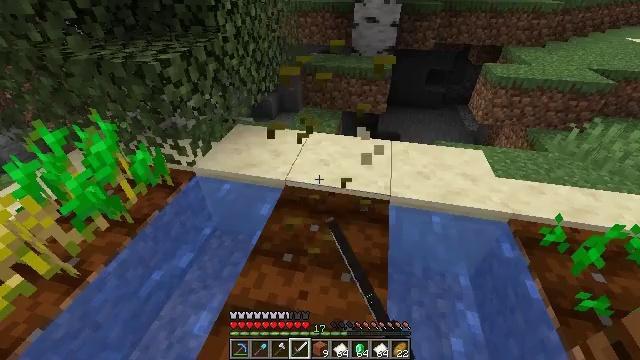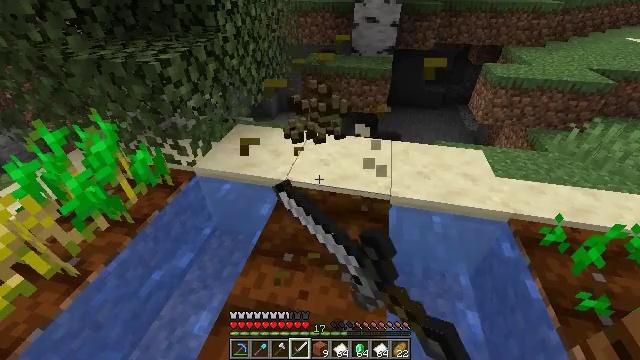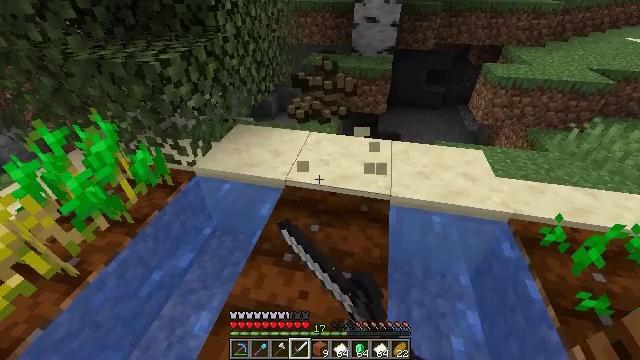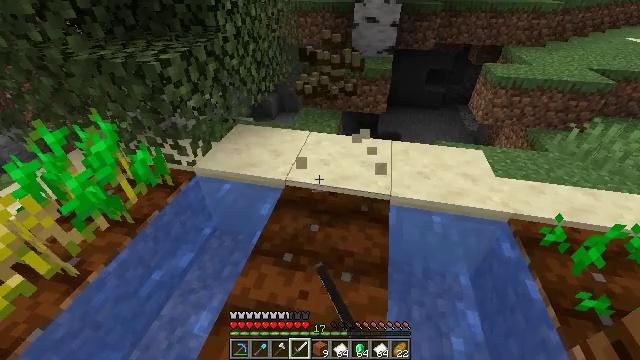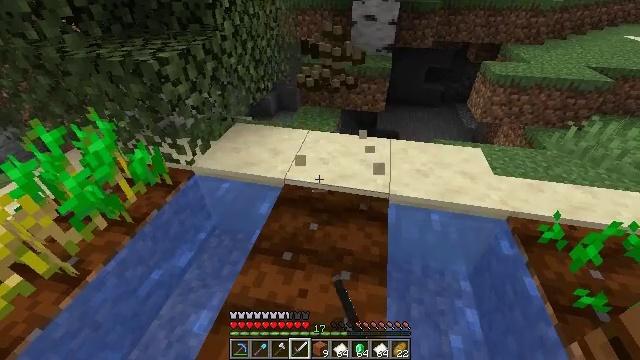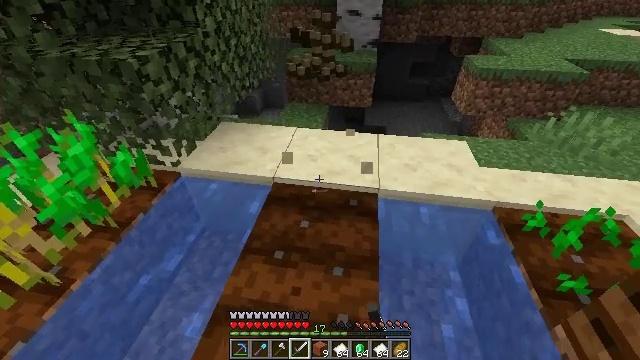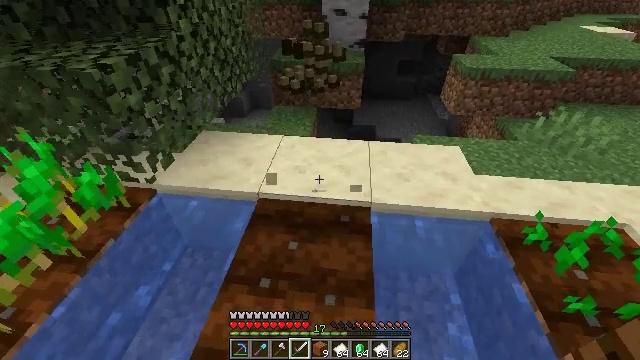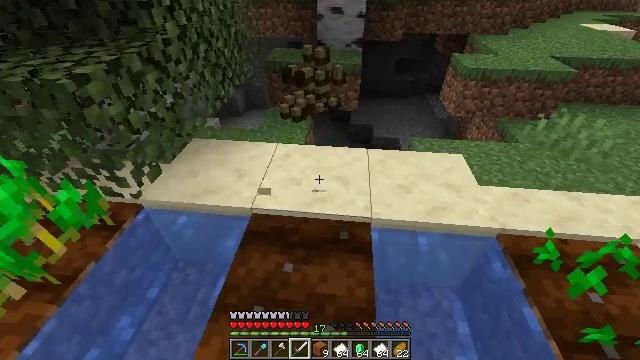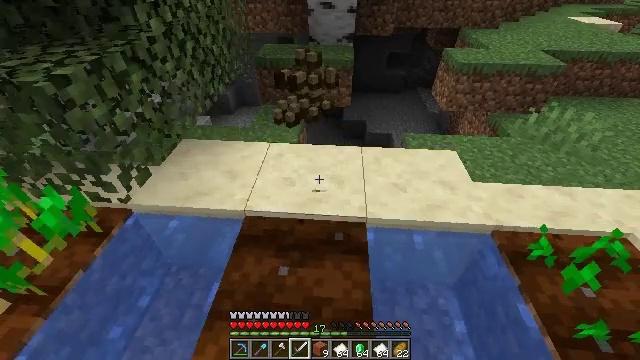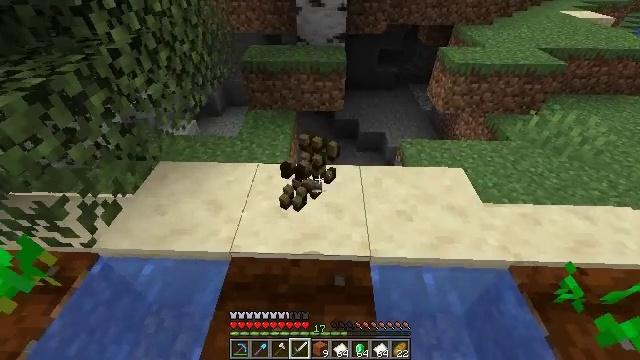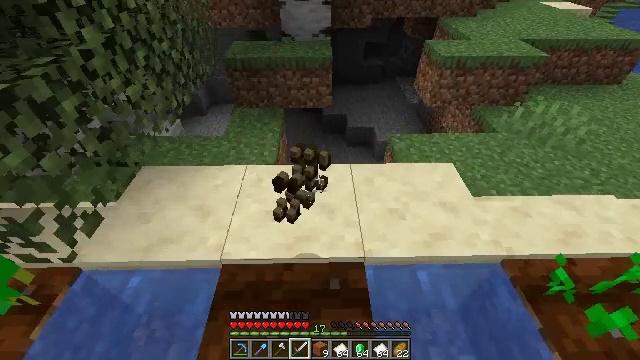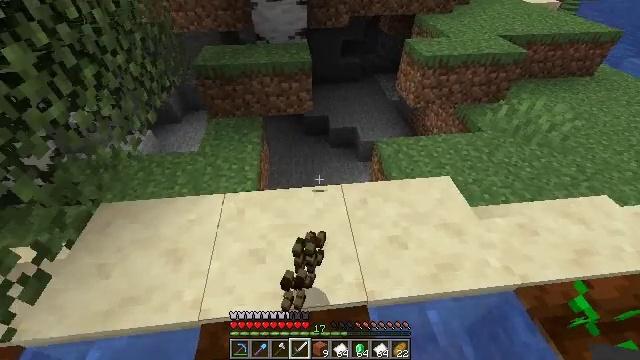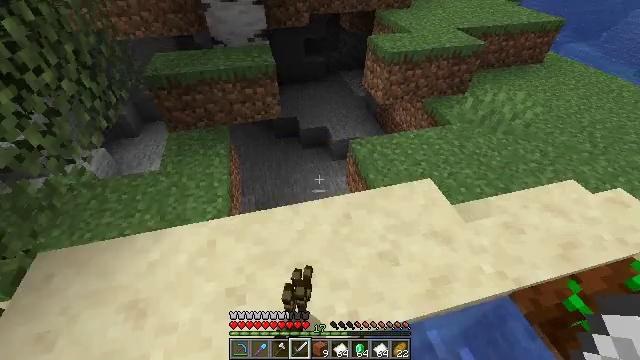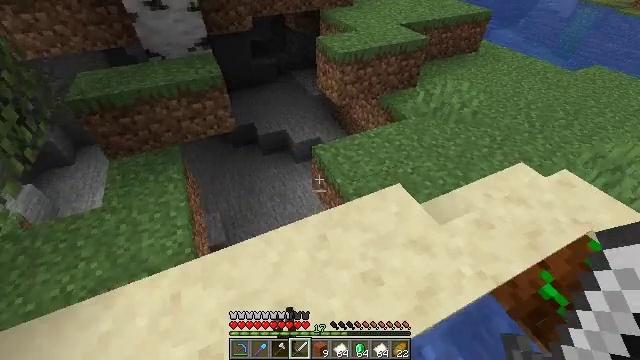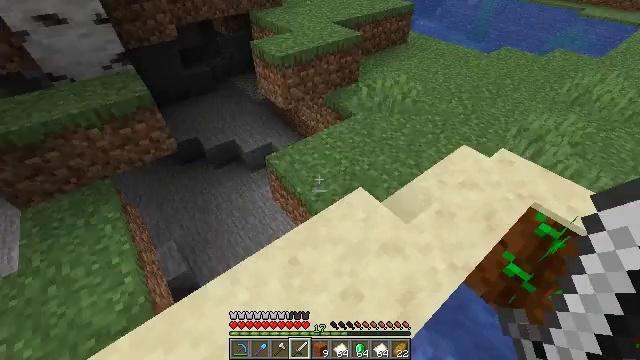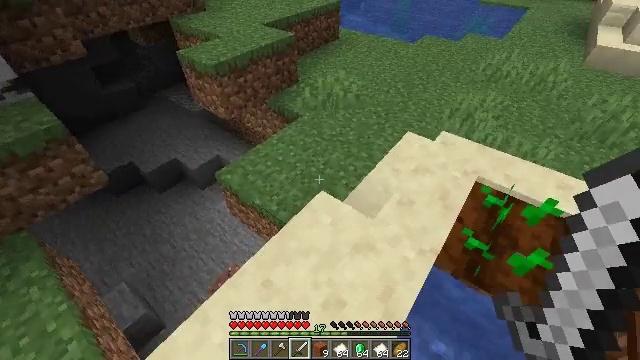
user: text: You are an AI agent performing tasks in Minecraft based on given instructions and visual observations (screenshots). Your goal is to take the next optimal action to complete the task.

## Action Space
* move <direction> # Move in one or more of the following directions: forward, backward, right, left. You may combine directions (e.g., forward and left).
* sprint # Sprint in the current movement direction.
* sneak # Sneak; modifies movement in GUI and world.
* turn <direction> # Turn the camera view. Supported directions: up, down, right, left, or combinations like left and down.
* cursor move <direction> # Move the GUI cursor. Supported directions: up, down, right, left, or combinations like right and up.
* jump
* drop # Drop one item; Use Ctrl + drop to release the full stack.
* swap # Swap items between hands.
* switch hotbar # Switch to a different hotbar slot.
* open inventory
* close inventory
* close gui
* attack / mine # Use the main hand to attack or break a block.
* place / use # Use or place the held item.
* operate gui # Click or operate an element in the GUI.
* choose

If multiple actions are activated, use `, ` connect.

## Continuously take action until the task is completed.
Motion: motion action
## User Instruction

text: Collect wheat crops.
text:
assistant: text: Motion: attack / mine
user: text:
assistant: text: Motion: attack / mine
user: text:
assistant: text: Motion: no_op
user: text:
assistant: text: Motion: no_op
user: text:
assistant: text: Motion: move forward, turn right
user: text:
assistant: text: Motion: move forward, turn right
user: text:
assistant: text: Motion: move forward
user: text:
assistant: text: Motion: move forward, turn right
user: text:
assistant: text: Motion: move forward, turn right
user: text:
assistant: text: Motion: move forward, turn right and down
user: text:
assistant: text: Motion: move forward, turn right
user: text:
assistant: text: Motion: move forward, turn right
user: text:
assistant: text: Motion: move forward, turn right
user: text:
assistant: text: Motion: move forward, turn right
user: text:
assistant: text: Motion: turn right
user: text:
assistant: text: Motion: turn right
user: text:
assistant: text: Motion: turn right
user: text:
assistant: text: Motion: turn right and up
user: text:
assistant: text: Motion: move forward, turn right and up
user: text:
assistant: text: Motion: move forward and move left, turn right
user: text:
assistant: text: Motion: move forward and move left, turn right
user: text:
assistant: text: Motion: move forward and move left, turn right and down
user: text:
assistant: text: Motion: turn right and down
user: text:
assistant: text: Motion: turn right and down
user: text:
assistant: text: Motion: turn right
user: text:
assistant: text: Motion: turn right and down, attack / mine
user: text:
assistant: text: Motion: turn right and down, attack / mine
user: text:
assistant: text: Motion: turn right, attack / mine
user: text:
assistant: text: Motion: move left, turn right
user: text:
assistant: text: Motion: move forward and move left, turn right